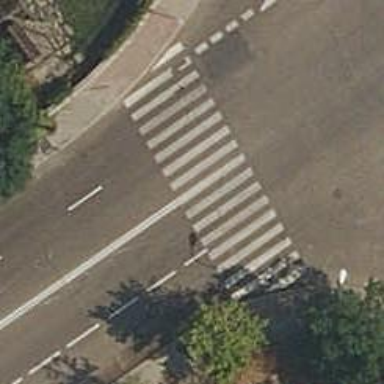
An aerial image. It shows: Uncontrolled road crossing.